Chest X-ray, PA view. Patient: 76 years old, sex M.
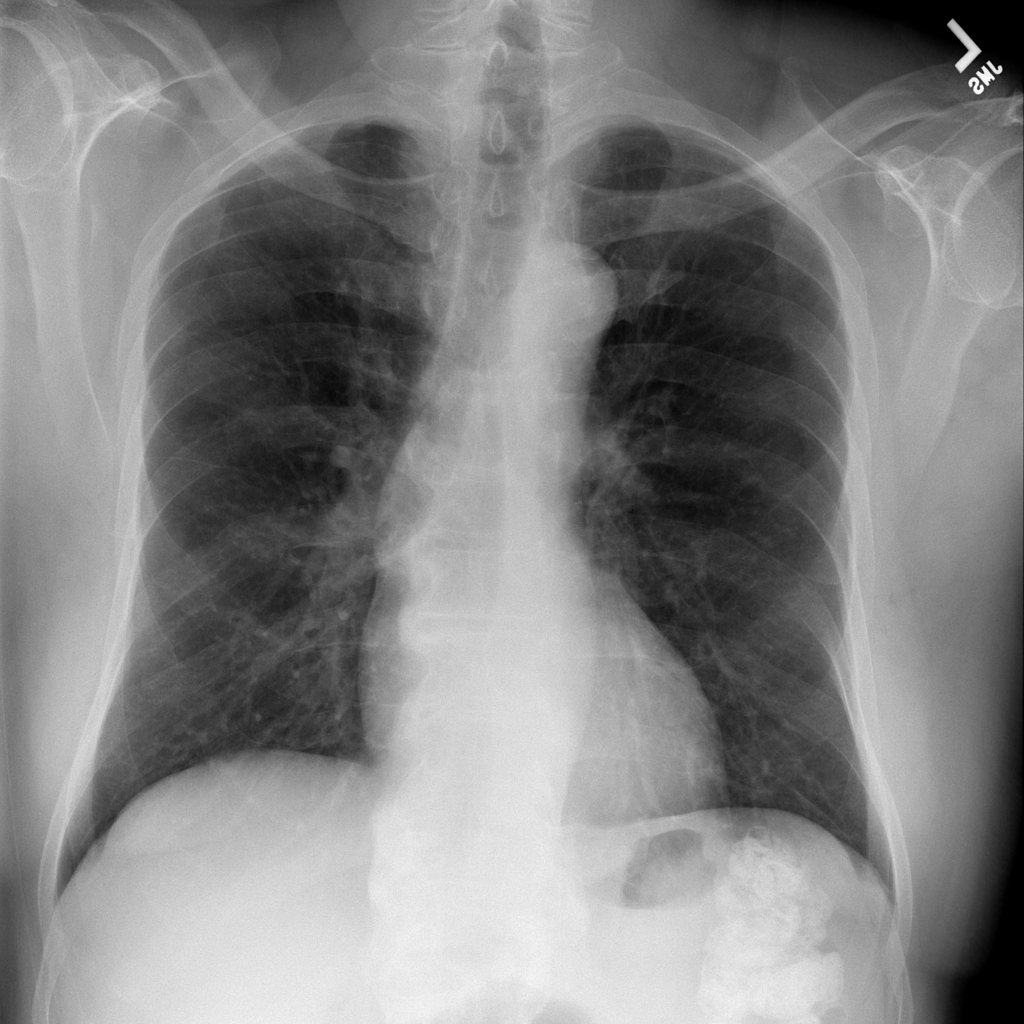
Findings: No Finding